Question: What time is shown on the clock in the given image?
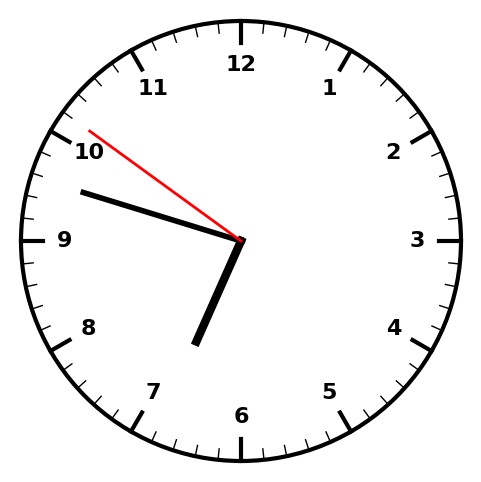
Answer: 06:47:51